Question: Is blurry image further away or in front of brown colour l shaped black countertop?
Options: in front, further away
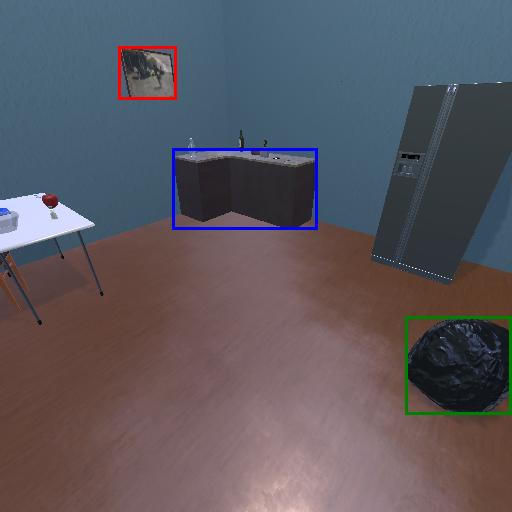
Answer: in front